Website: ulta-beauty
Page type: payment
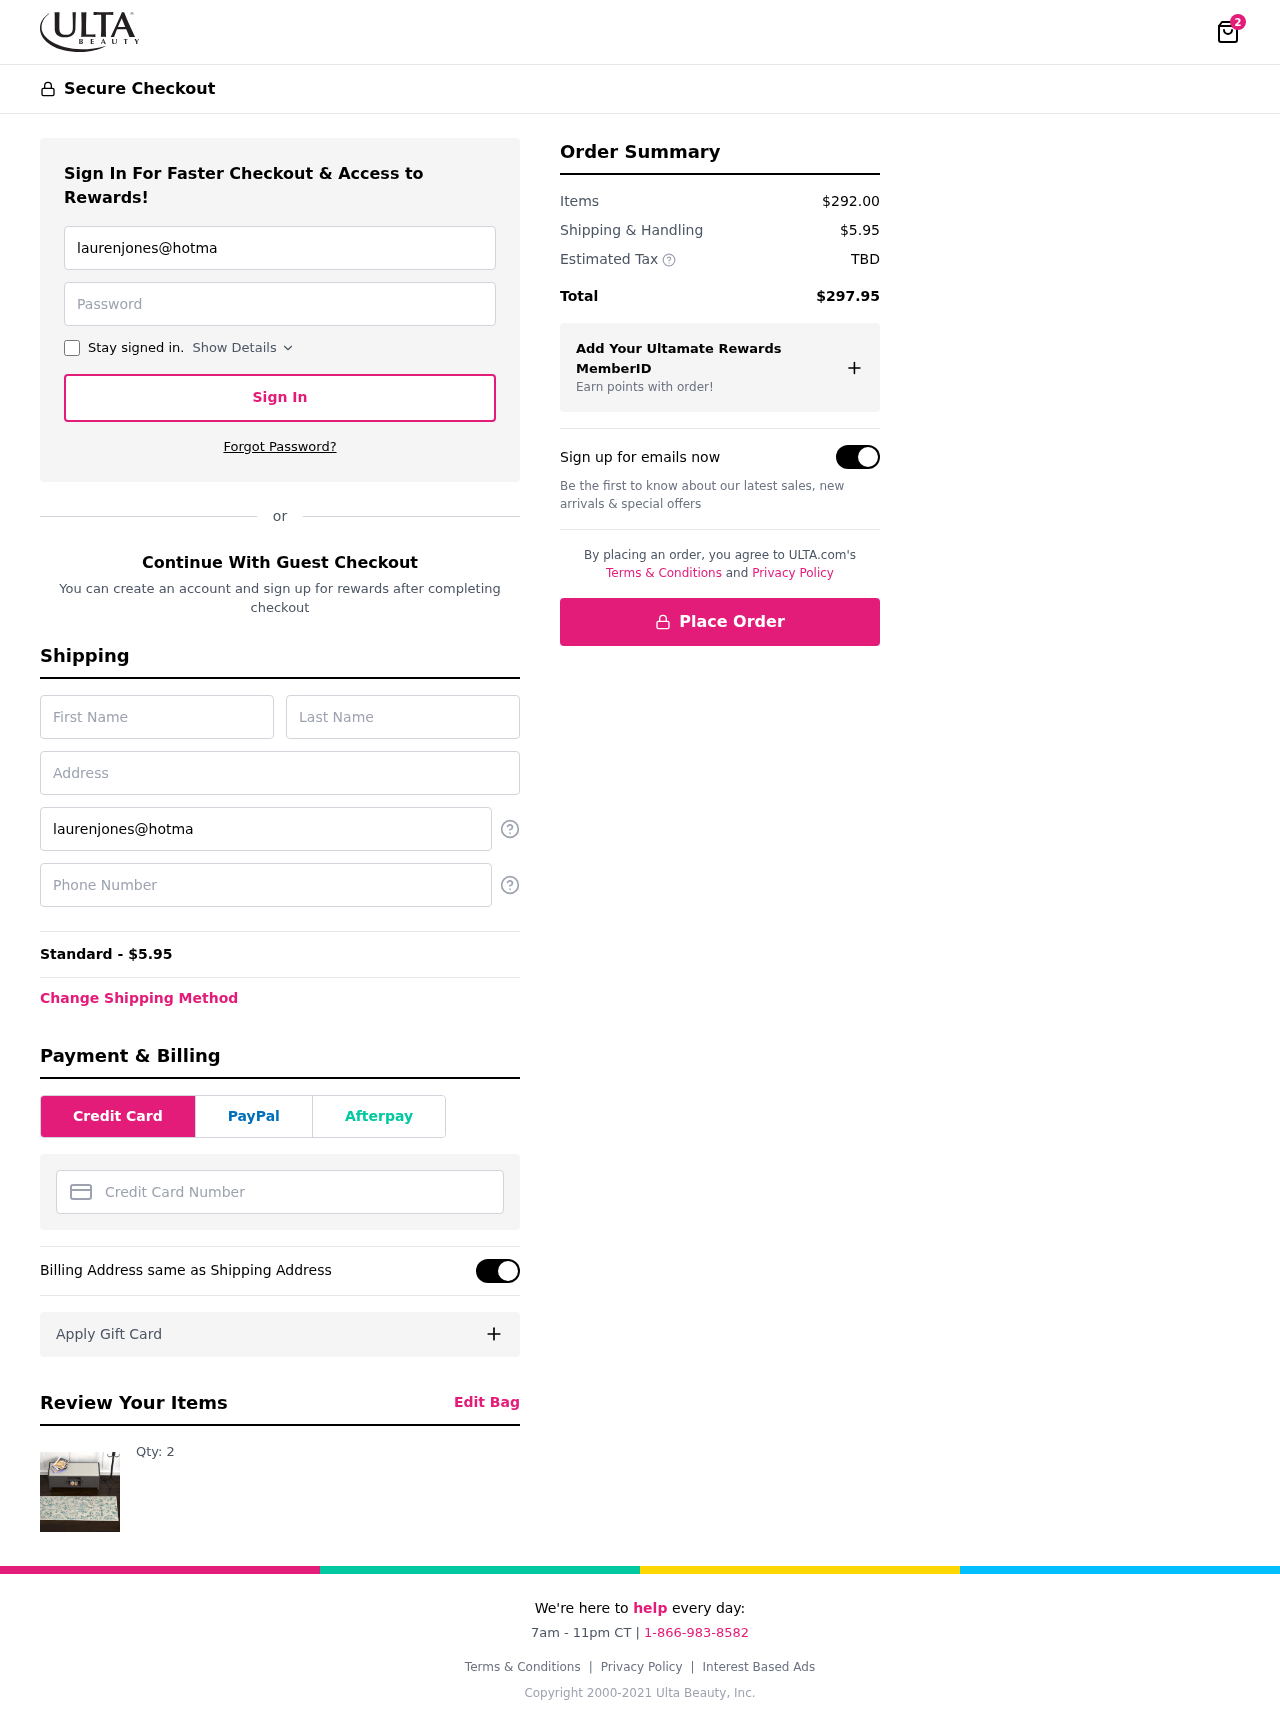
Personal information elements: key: PII_CARD_NUMBER
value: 3788 2967 8200 995
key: PII_EMAIL
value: laurenjones@hotmail.com
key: PII_FIRSTNAME
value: Lauren
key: PII_LASTNAME
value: Jones
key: PII_PHONE
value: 2667953190
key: PII_STREET
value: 26761 Brandy Keys
Product elements: key: PRODUCT1_QUANTITY
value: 2
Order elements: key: ORDER_NUM_ITEMS
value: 2
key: ORDER_SHIPPING_COST
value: $5.95
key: ORDER_SHIPPING_COST
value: Standard - $5.95
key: ORDER_SUBTOTAL
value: $292.00
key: ORDER_TAX
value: TBD
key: ORDER_TOTAL
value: $297.95